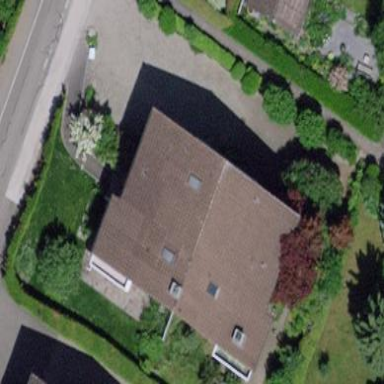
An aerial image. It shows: Semi-detached house.